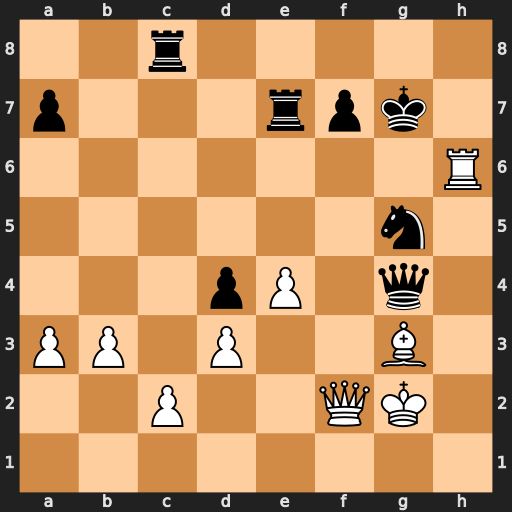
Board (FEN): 2r5/p3rpk1/7R/6n1/3pP1q1/PP1P2B1/2P2QK1/8
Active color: w
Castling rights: -
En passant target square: -
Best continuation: Qf6+ Kg8 Rh8#